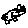
Label: cat